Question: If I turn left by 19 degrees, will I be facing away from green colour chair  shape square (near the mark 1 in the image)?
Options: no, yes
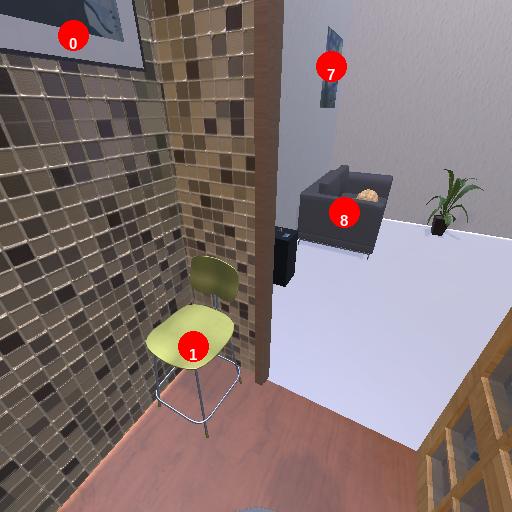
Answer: no